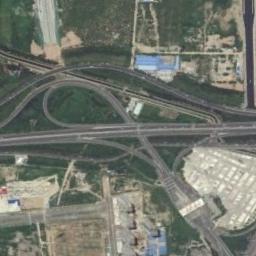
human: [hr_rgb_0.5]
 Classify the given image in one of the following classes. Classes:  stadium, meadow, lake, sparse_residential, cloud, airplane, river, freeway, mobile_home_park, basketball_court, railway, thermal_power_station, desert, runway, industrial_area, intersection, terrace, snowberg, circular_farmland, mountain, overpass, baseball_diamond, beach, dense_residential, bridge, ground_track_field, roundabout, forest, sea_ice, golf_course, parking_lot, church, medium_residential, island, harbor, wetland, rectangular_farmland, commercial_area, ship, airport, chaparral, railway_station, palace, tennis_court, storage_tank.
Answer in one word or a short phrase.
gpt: overpass